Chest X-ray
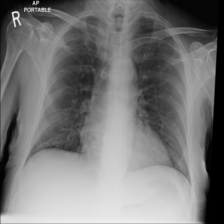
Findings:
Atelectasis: negative
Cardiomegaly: negative
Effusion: negative
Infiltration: negative
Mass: negative
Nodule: negative
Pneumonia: negative
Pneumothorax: negative
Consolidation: negative
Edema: negative
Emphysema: negative
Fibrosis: negative
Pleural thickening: negative
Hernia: negative